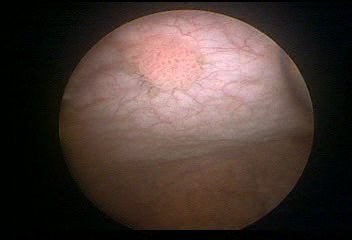
Modality: WLC
Class: Malignant
Subclass: HighGradePapillary
Lesion: L3
Stage: Ta
Morphology: Papillary
Bladder cancer association: Yes
Annotated structures: Tumor